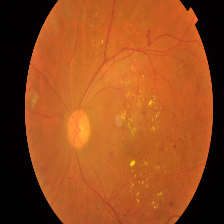
Diabetic retinopathy grade: Proliferative DR